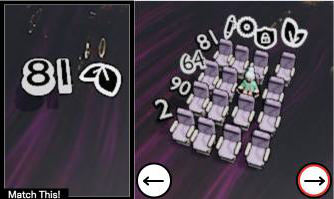
Task: seats
Answer: no